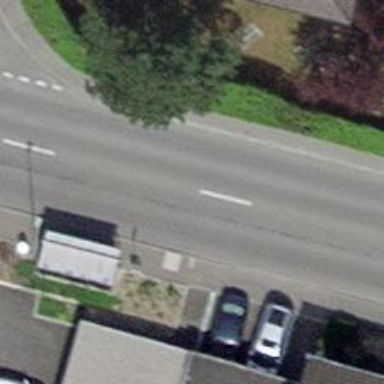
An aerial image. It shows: Bus stop equipped with public transport stop position.